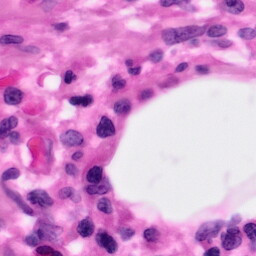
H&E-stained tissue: Pancreatic